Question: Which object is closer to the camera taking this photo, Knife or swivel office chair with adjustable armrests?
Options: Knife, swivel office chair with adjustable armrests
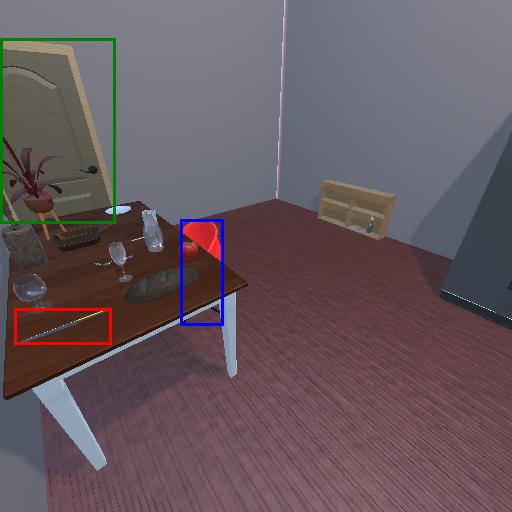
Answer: Knife